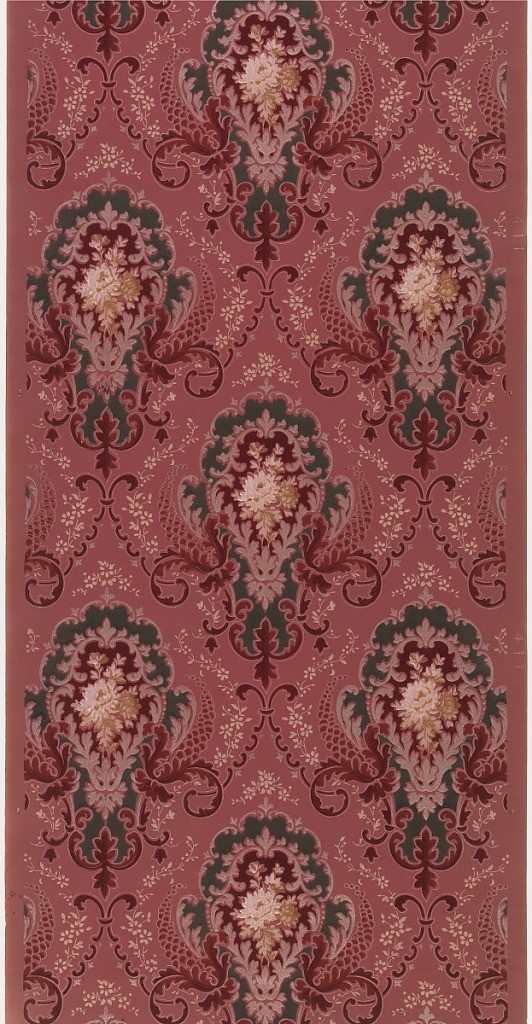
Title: Sidewall
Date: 1905–1915
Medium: Machine-printed paper, liquid mica
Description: Staggered floral medallions with floral bouquet insets and scale-like design (pinecones), connected by scrolls and floral vining. Ground is dark pink. Printed in dark green, reds, white, tan, light pink, and white mica.
Printed in right selvedge: "411"